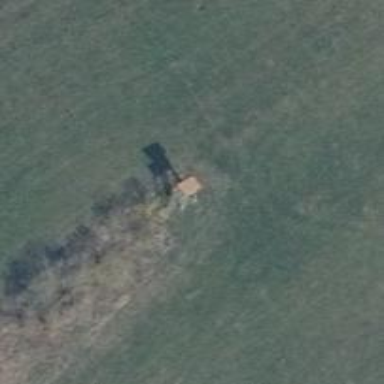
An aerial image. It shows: Hunting stand.